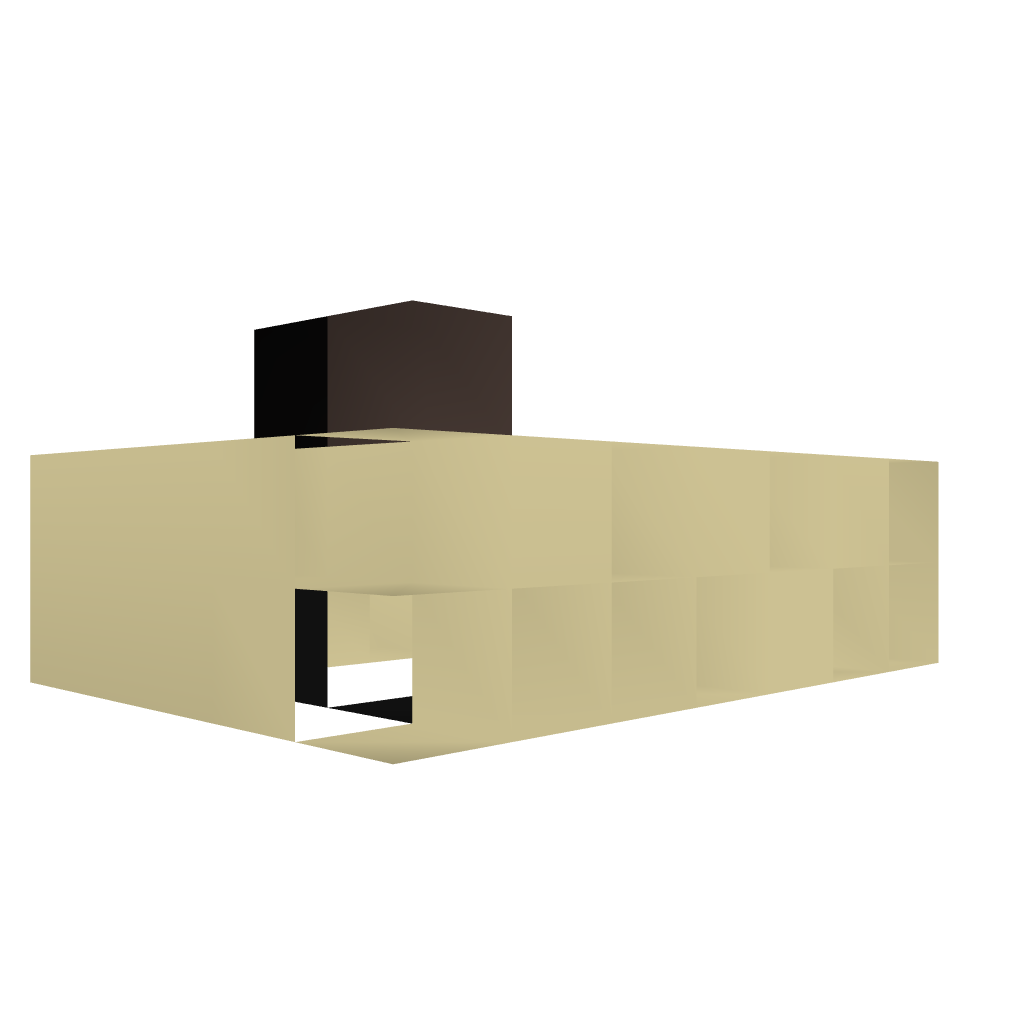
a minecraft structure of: Never Night Cube